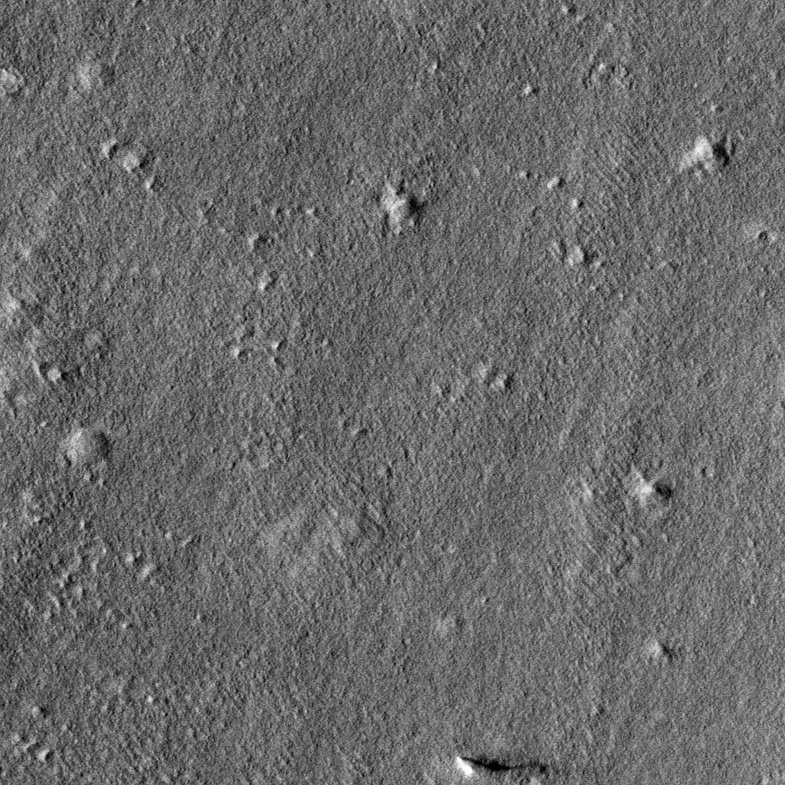
Label: dustdevil